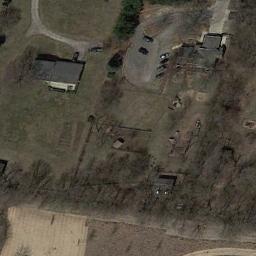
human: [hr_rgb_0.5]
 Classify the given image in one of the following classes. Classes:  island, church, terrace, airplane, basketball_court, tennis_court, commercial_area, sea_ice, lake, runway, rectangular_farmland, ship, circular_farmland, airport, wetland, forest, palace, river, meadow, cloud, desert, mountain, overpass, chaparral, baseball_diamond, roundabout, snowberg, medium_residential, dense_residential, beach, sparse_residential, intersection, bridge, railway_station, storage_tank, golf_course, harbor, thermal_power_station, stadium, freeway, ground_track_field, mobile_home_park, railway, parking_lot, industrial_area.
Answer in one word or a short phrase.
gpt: sparse_residential